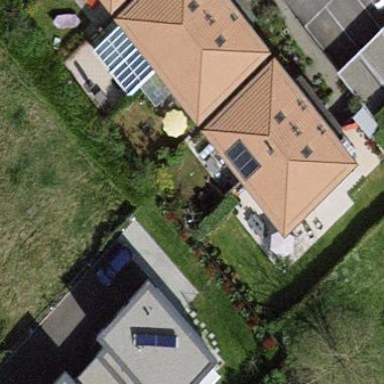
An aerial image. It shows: Garden surrounded by fence.